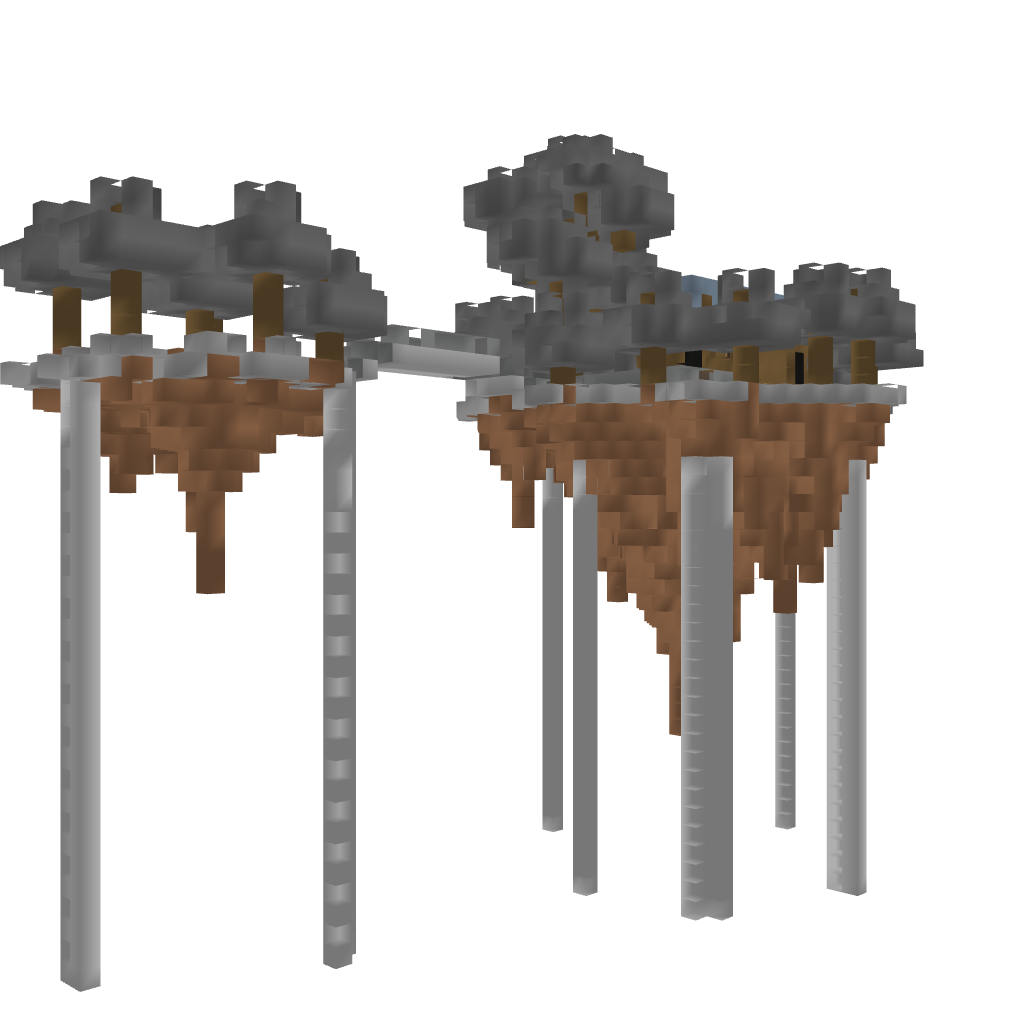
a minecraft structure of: Sky Islands